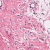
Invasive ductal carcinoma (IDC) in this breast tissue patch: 0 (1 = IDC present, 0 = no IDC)